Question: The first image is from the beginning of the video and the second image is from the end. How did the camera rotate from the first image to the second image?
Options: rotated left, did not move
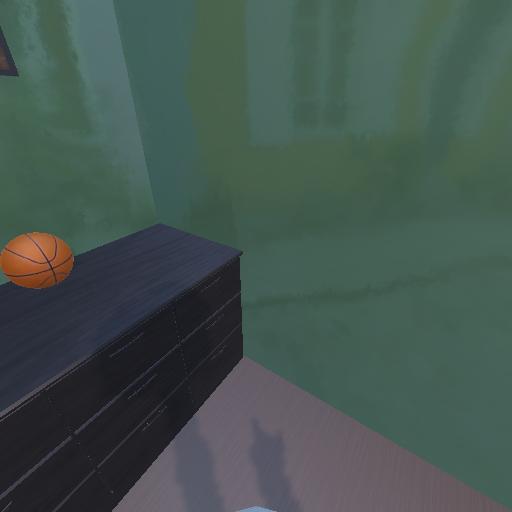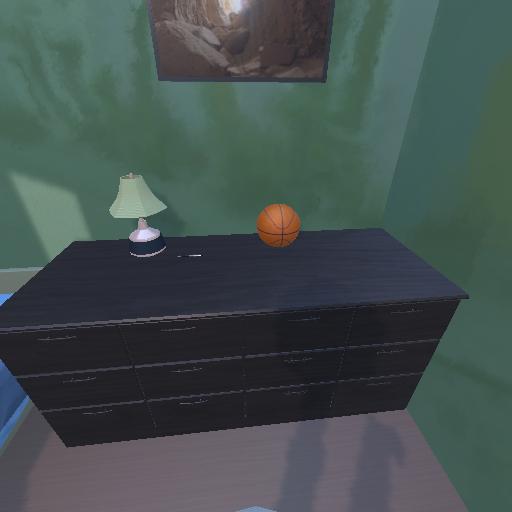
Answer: rotated left